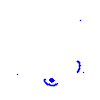
Particle: electron